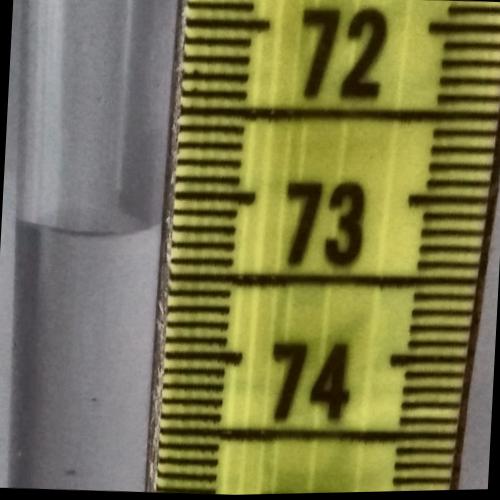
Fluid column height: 73.2 cm